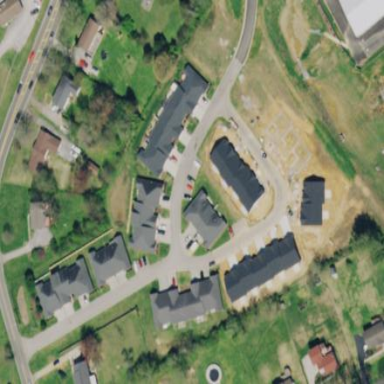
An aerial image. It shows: Cottage in residential area.